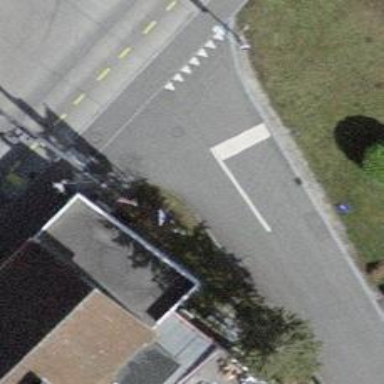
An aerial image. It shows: Road with traffic signals.